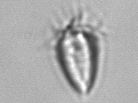
Label: Paratontonia_gracillima